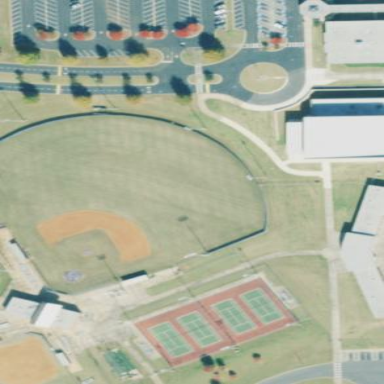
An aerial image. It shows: Baseball pitch for leisure land.